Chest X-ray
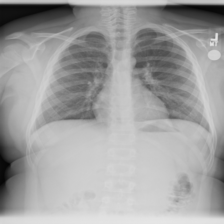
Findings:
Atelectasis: negative
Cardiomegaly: negative
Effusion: negative
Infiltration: negative
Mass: negative
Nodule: negative
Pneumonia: negative
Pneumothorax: negative
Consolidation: negative
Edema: negative
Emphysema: negative
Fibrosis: negative
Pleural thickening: negative
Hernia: negative